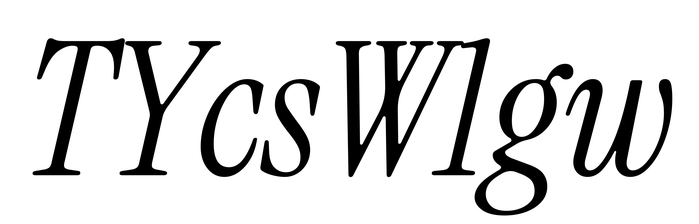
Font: InstrumentSerif-Italic